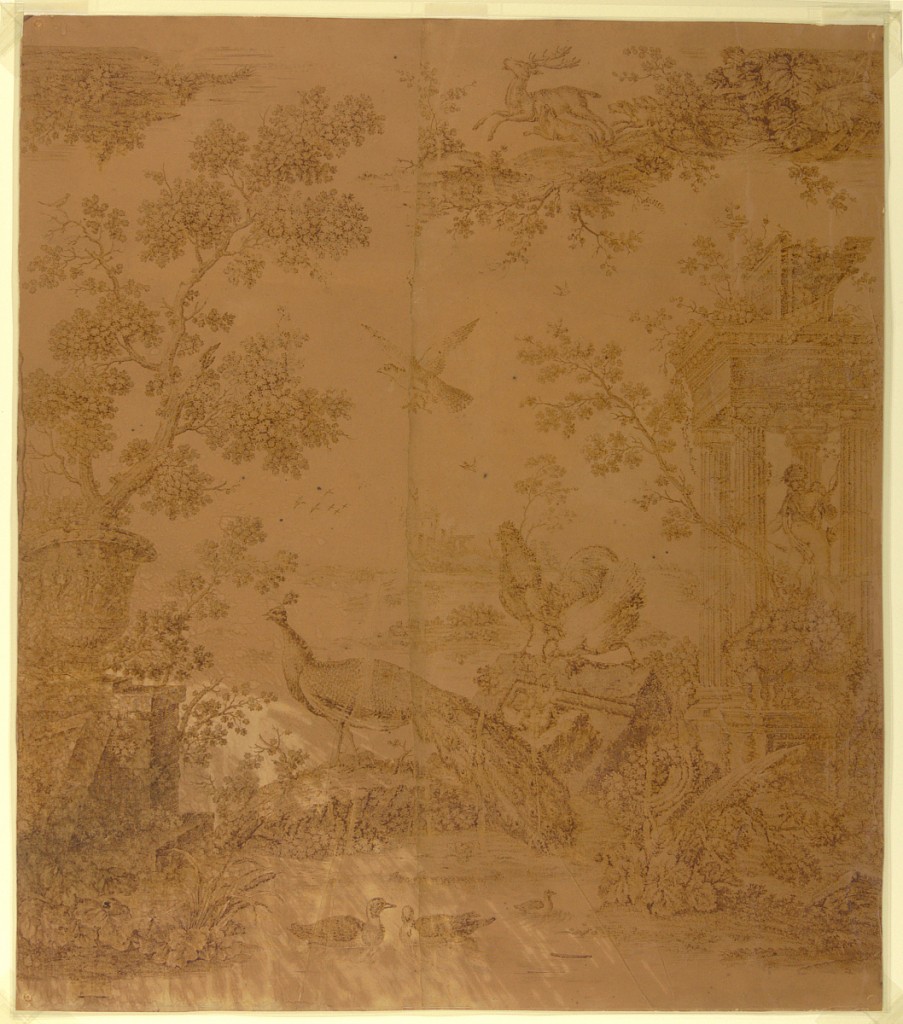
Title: Trial Proof for Cotton Printing: "Pastoral Scene with Peacocks and Poultry"
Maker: Joseph Sympson, British, 1710 - 1750
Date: after 1721
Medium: Copper engraving in brown gum paste on eight sheets of laid paper with deckle edges, framed in two parts
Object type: Print
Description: The scene shows a peacock and poultry between an urn, left, and a classical ruin, right. A bird flies overhead, and near the top of the composition dogs pursue a stag.